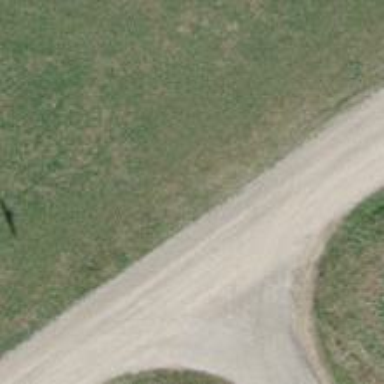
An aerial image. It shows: Gravel track with grade2 quality.